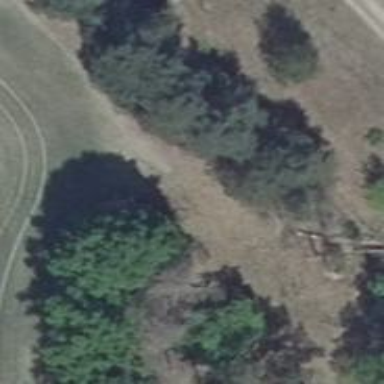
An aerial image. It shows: Hunting stand.